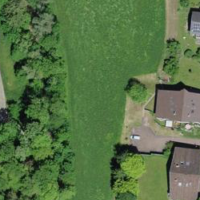
EUNIS habitat code: 25
Species observed at this site:
Prunus padus